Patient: sex M, age 26
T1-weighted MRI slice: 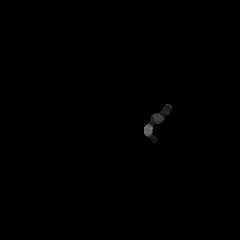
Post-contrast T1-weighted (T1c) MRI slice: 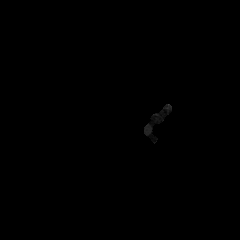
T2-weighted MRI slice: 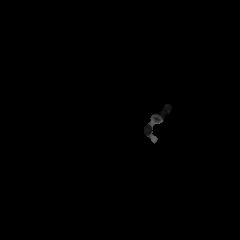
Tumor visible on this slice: no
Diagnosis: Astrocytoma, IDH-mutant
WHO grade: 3